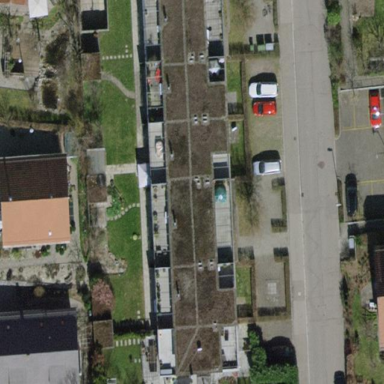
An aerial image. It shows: Flat-roofed building.